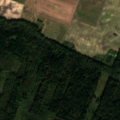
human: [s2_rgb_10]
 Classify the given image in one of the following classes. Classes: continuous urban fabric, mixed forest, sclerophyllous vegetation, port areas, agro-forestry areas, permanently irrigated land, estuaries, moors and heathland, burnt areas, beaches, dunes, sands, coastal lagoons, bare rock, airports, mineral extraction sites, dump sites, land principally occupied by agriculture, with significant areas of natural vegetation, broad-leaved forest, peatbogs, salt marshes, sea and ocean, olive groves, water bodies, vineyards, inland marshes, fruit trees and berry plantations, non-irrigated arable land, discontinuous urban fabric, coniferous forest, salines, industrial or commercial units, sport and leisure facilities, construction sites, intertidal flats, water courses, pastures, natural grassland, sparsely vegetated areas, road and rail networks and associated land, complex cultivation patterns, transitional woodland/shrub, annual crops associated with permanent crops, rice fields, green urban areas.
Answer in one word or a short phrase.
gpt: non-irrigated arable land, broad-leaved forest, coniferous forest, transitional woodland/shrub